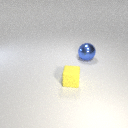
large blue metal sphere to the right of small yellow rubber cube